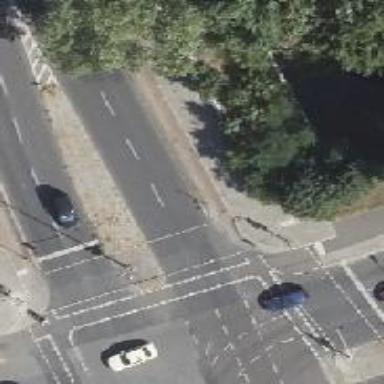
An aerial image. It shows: Primary highway with asphalt surface. There is cycle track on the right side.